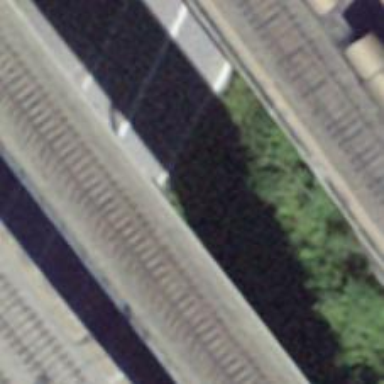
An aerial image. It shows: Retaining wall.